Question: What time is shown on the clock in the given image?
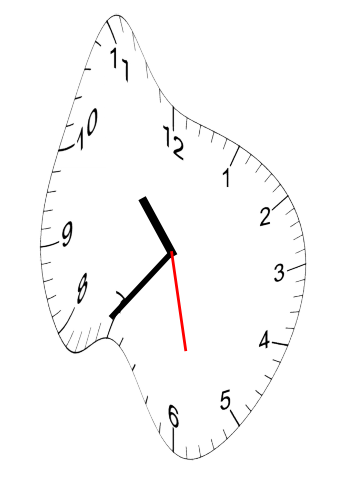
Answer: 10:36:28